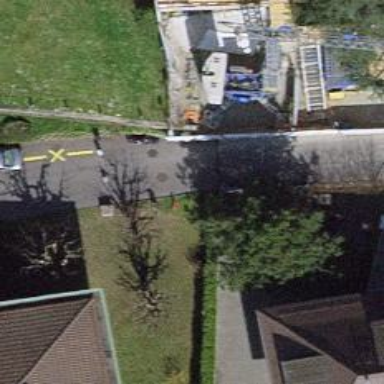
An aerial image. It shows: Rising bollard is in place as barrier.